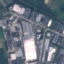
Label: Industrial